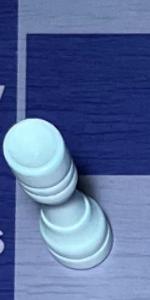
Label: Rook_White